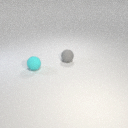
small cyan rubber sphere to the left of small gray rubber sphere